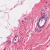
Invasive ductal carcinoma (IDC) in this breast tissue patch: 0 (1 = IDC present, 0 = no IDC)